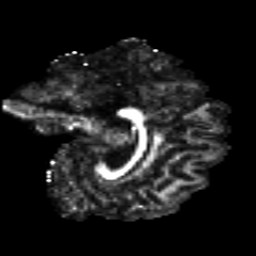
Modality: FA
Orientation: sagittal
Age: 27
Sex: female
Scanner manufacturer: siemens
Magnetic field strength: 3 T
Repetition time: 8.8 s
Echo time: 0.085 s